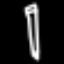
Label: pencil